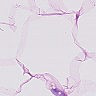
Metastatic tissue present: no